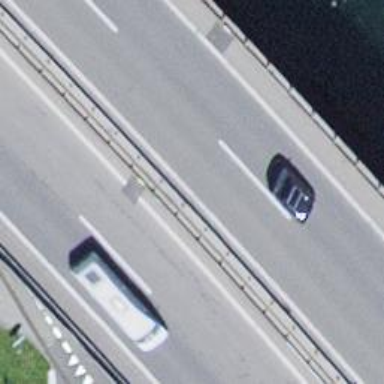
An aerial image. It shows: Viaduct bridge on motorway.